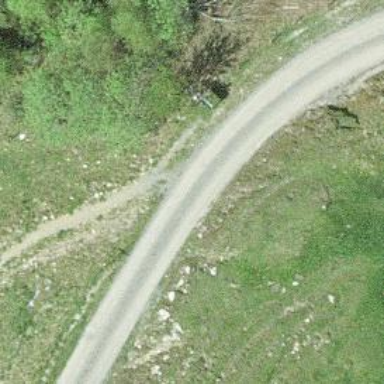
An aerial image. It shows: Track road.